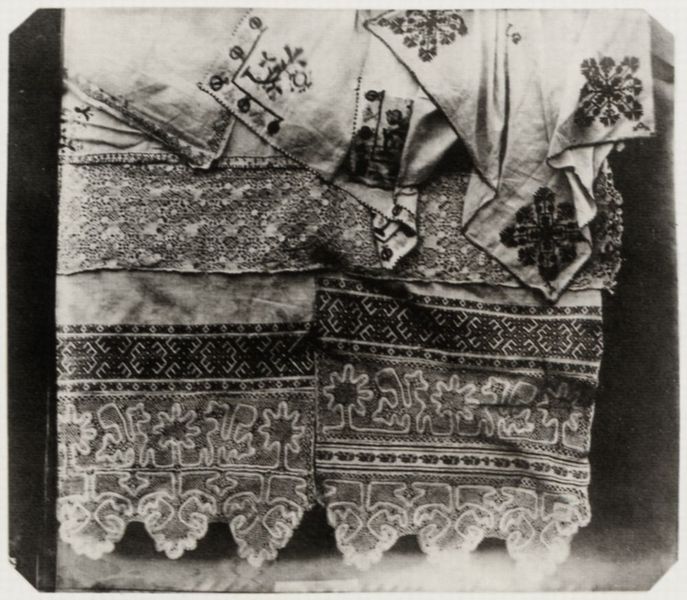
Titel: Fünf orientalische und deutsche Spitzenarbeiten und Stickereien. 15. und 16. Jahrhundert (2/5 Naturgröße, Liegnitz)
Künstler: Ludwig Belitski
Standort: Berlin
Institution: Hochschule der Künste, Hochschulbibliothek
Schlagwörter: blätter, dunkel, laub, schatten, weiß, bäume, ausschnitt, blume, blumen, bunt, grau, licht, schwarz, symbol, schal, tuch, muster, ornament, leinen, rahmen, spitze, tischdecke, tischtuch, bestickt, fransen, gewand, stickerei, stoff, stoffe, tücher, decke, saum, spitzen, pflanzen, borte, ecke, linien, rand, bordüre, handarbeit, nähen, detail, dekor, floral, ornamente, verzierung, robe, faden, nadel, sticken, fein, foto, fotografie, photographie, deckchen, kreuz, orient, orientalisch, druck, schwarz-weiß, sterne, kreise, flora, kopie, photo, ornamental, tracht, ecken, geometrisch, musterung, kreuze, kristall, zierde, gewebe, bordüren, stiche, textil, bemalung, fotographie, blattform, geometrie, weben, durchbrochen, wiederholung, bahnen, volkskunst, bund, weberei, geometrische formen, kreuzform, enden, tischdecken, wohlstand, folgen, manipel, florale muster, sche, altartuch, kreuzstich, status, stoffmuster, bestickung, aussteuer, stickere, näherei, scharz weiss, servietten, tischwäsche, gemalung, schneeflocke, stuche, kirchentuch, scheeflocke, diapositiv